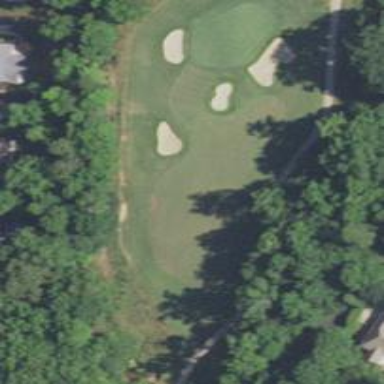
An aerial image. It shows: Golf hole.